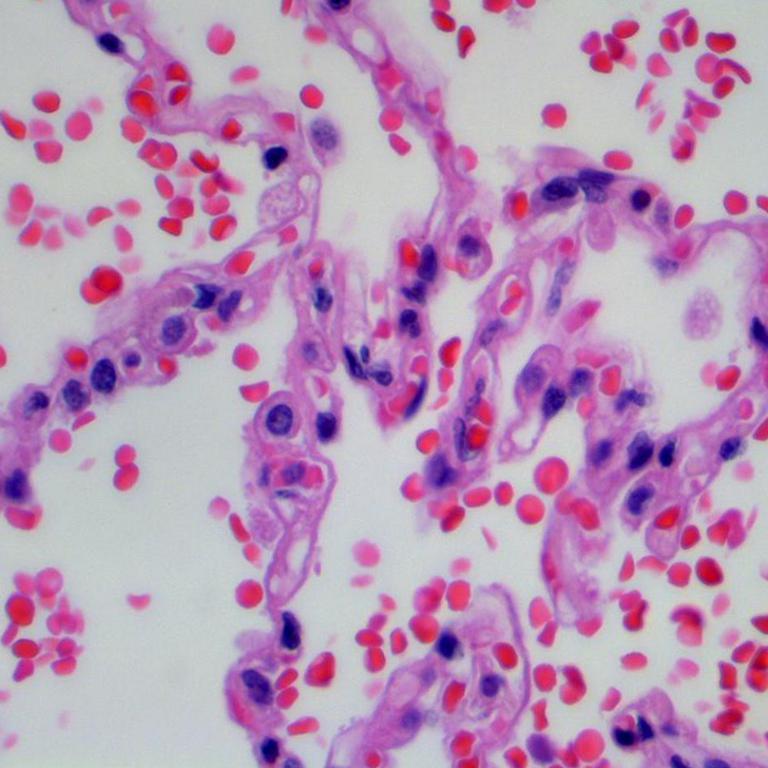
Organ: lung
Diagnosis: benign